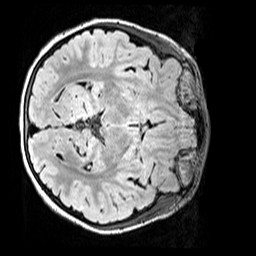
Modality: FLAIR
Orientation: axial
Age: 9
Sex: female
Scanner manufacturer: siemens
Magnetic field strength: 3 T
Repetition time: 5 s
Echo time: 0.388 s